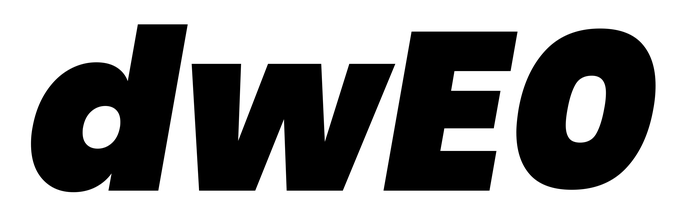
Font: Poppins-BlackItalic